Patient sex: M
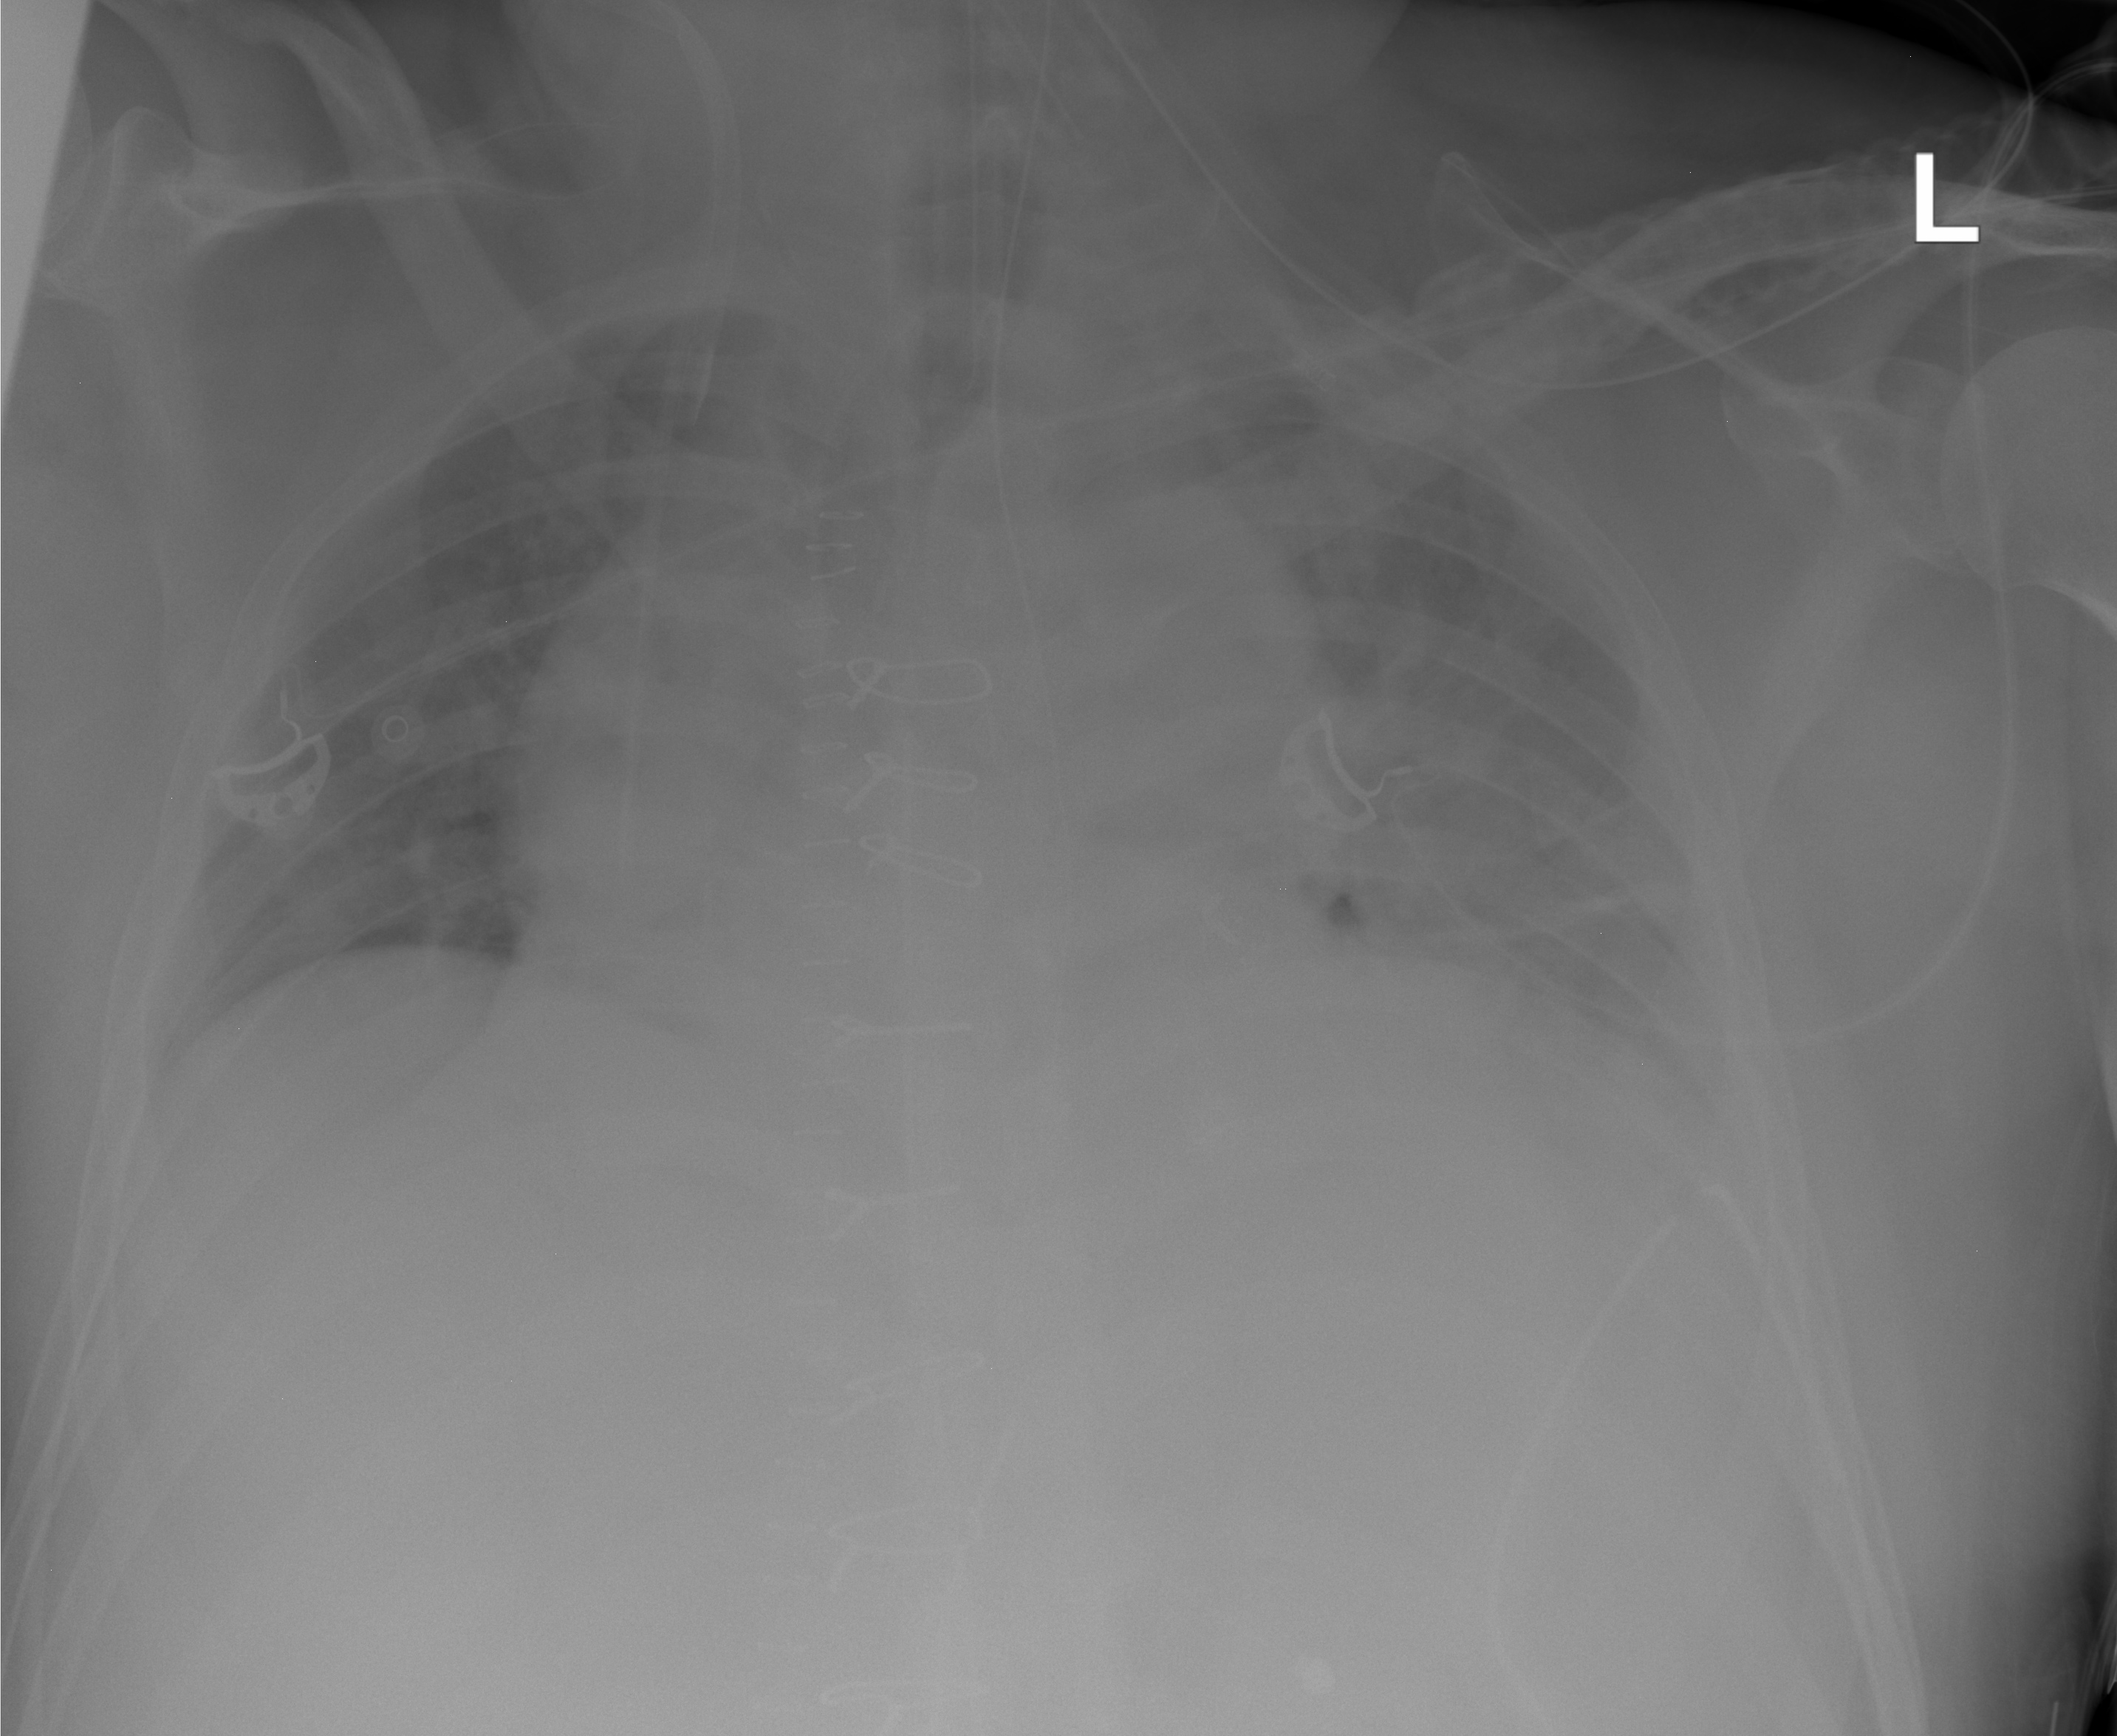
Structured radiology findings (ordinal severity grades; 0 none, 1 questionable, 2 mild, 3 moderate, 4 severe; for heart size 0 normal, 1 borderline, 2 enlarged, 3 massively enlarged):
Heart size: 2
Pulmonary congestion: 2
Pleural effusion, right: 0
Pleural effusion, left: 1
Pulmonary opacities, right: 0
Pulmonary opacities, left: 1
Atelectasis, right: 0
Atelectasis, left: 2